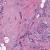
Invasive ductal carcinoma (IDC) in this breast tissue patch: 1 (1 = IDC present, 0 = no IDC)